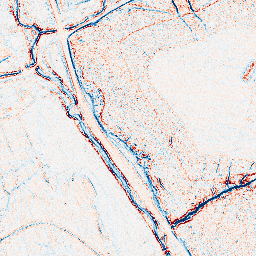
Category: edge_preserving
Decomposition family: anisotropic_diffusion
Decomposition parameters: iterations: 5
kappa: 50
gamma: 0.1
Upsampling method: regularized
Upsampling parameters: scale: 4
lambda_reg: 0.01
Upsampling scale: 4